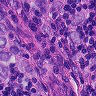
Metastatic tissue present: yes